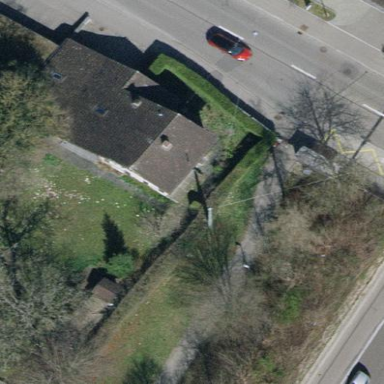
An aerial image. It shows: Simple and straightforward house.